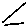
Label: line